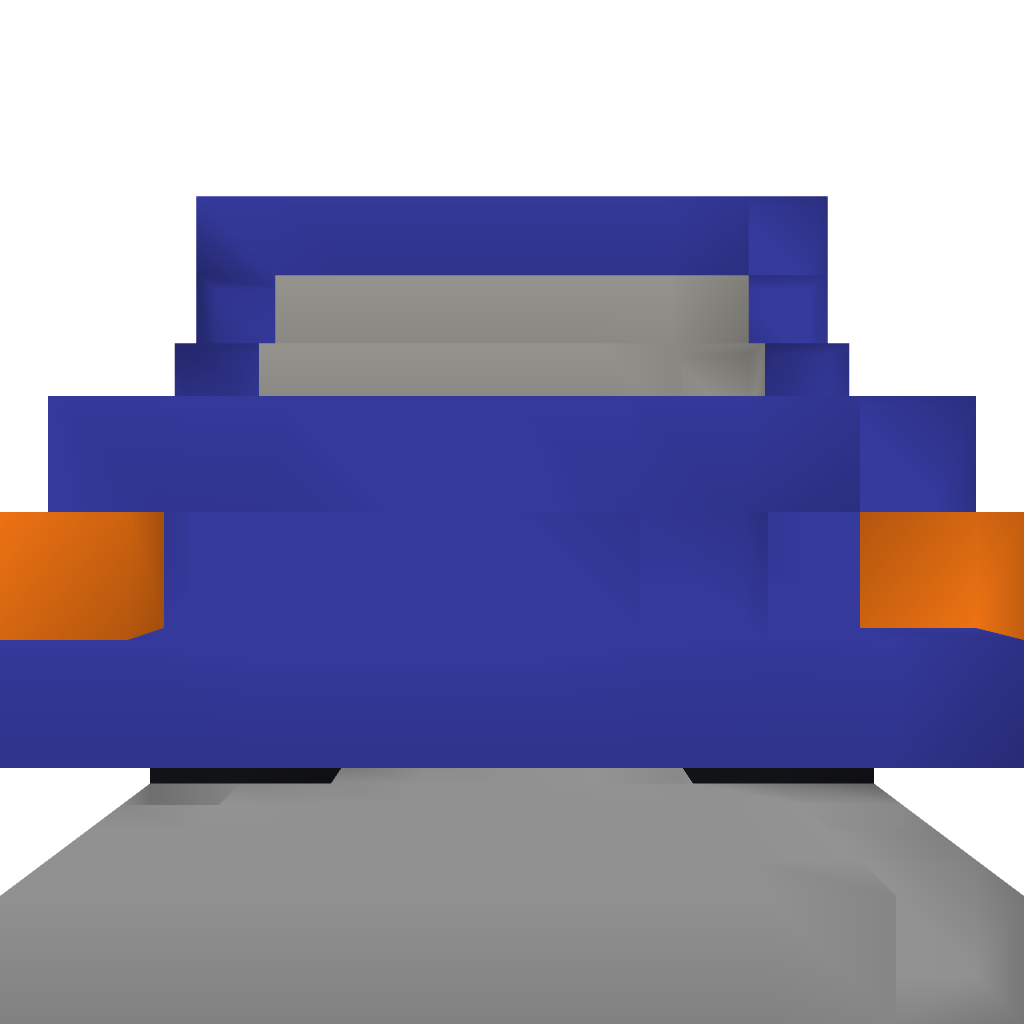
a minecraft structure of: Car House